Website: bh-photo
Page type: billing-address
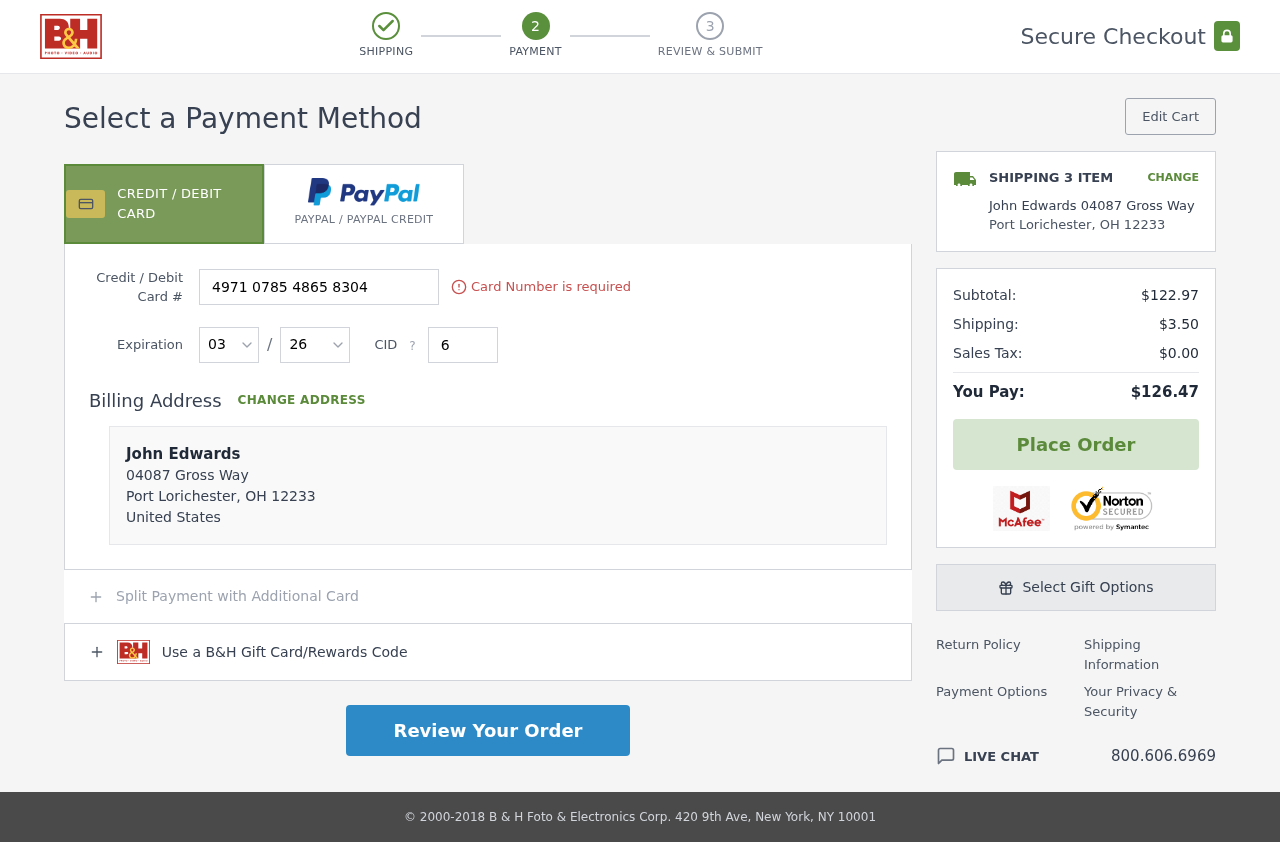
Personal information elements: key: PII_CARD_CVV
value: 640
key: PII_CARD_EXPIRY_MONTH
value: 03
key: PII_CARD_EXPIRY_YEAR
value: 26
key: PII_CARD_NUMBER
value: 4971 0785 4865 8304
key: PII_CITY
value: Port Lorichester
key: PII_COUNTRY
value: United States
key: PII_FULLNAME
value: John Edwards
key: PII_FULLNAME2
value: John Edwards
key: PII_POSTCODE
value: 12233
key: PII_STATE_ABBR
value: OH
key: PII_STREET
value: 04087 Gross Way
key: PII_POSTCODE_FULL
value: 12233
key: PII_POSTCODE_NUMERIC
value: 12233
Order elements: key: ORDER_NUM_ITEMS
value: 3
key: ORDER_SUBTOTAL
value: $122.97
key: ORDER_SHIPPING_COST
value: $3.50
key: ORDER_TAX
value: $0.00
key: ORDER_TOTAL
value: $126.47